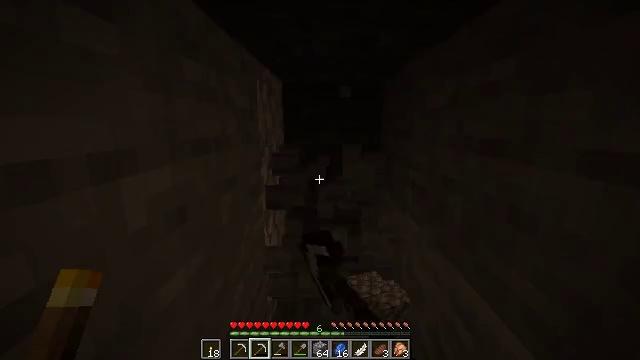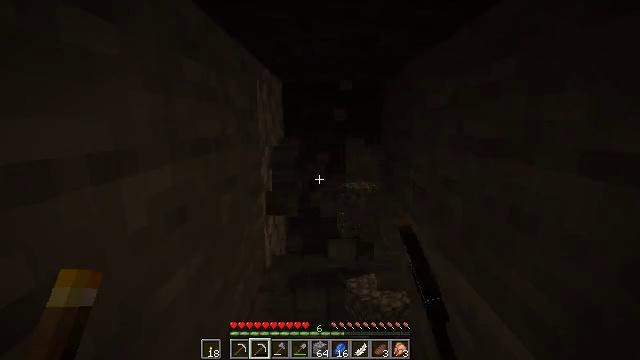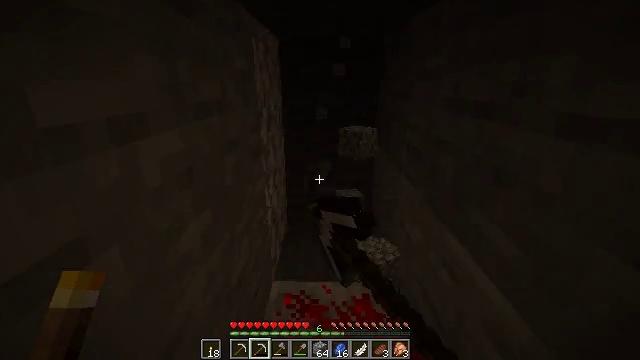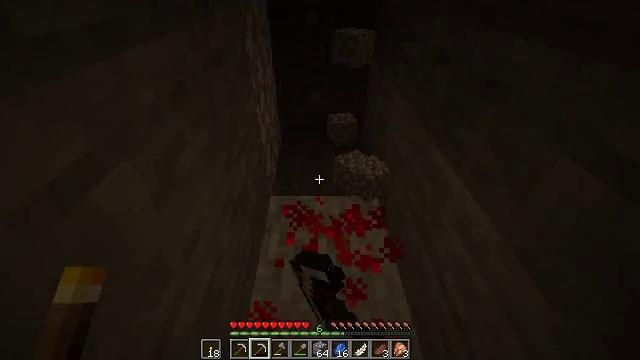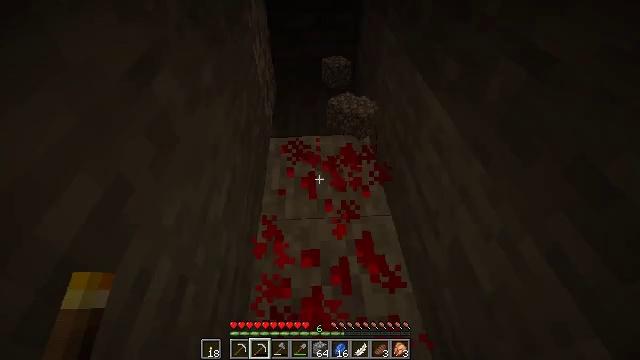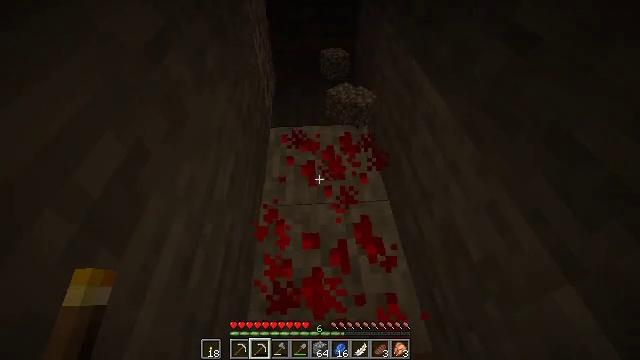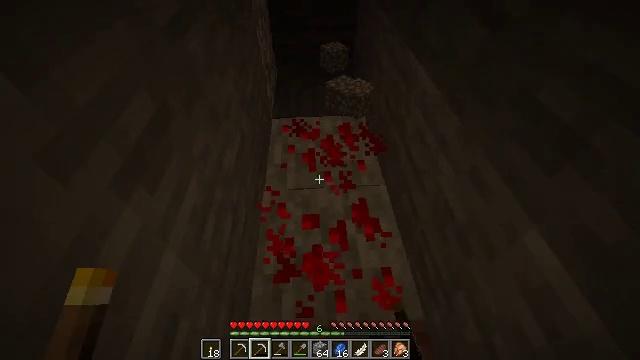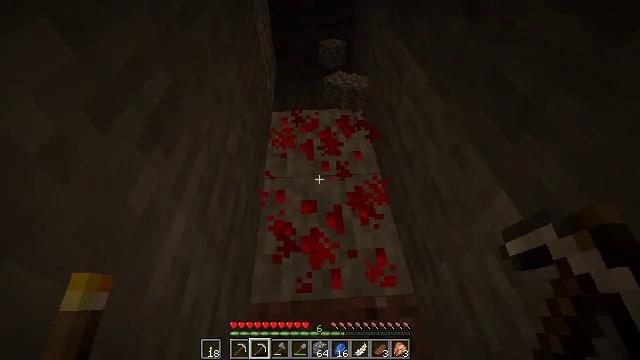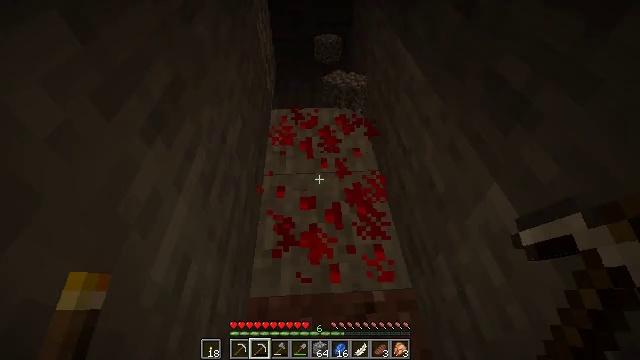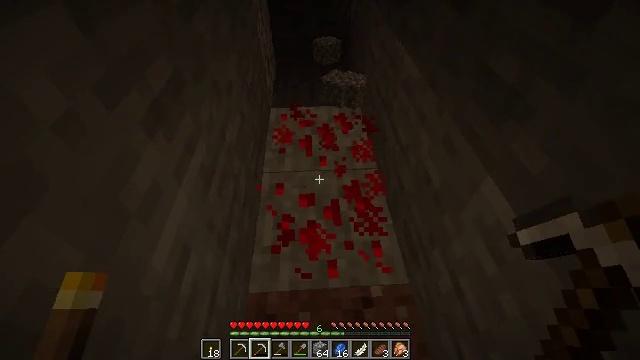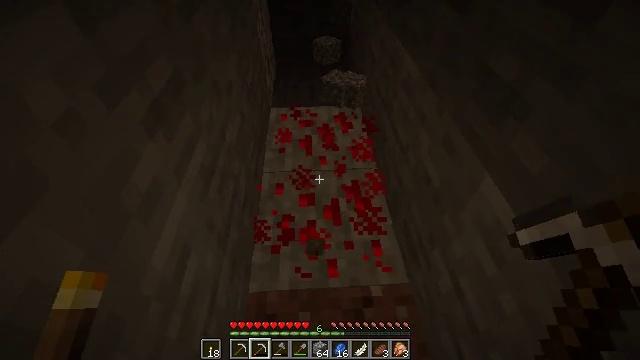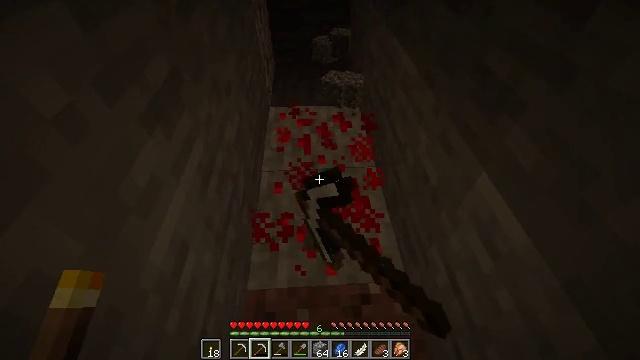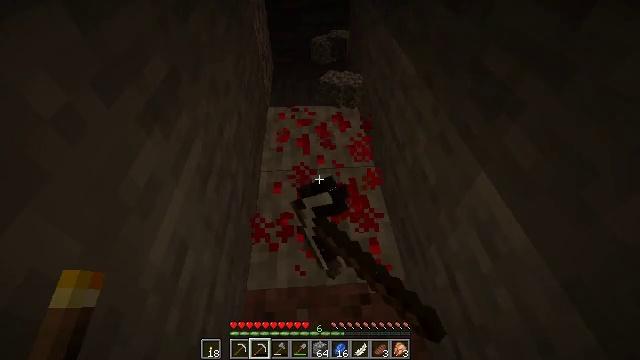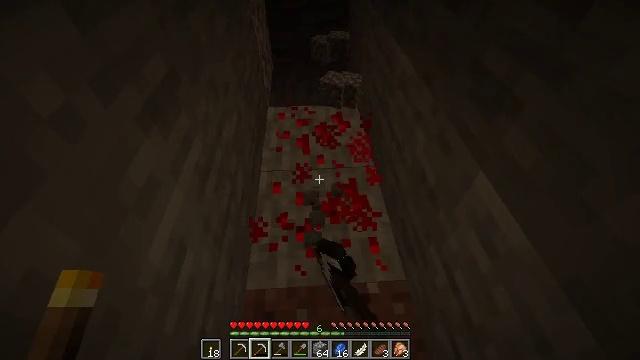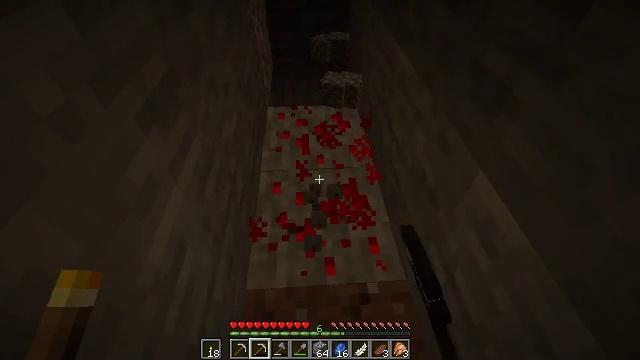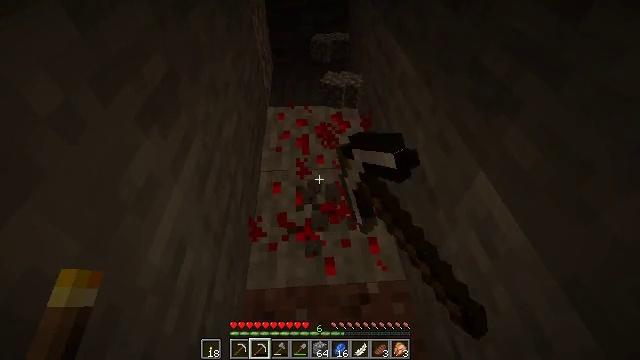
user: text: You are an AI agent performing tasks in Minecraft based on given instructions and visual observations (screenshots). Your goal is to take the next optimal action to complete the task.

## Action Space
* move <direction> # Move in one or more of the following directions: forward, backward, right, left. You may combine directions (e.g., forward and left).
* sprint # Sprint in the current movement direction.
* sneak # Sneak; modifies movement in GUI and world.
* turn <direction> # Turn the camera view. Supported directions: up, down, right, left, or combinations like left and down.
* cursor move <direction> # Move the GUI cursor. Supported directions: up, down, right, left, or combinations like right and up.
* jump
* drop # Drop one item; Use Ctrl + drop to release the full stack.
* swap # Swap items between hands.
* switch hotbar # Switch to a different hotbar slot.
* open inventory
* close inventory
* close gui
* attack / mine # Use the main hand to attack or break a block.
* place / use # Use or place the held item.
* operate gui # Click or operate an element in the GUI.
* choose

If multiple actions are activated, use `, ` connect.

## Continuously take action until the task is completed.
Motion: motion action
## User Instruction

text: Mine redstone ore deep underground.
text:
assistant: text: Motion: attack / mine
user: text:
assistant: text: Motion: move back, turn down
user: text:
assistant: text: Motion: move back, turn right and down
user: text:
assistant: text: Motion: move back, turn right and down
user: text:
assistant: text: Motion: move back
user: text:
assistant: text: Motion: no_op
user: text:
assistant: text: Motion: no_op
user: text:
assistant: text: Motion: no_op
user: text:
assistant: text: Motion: no_op
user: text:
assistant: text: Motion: attack / mine
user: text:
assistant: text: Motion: attack / mine
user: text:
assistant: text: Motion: attack / mine
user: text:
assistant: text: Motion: attack / mine
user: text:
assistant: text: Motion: attack / mine
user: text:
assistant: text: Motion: attack / mine
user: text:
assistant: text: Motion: attack / mine
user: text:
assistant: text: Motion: turn down, attack / mine
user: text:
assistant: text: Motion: attack / mine
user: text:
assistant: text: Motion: turn left, attack / mine
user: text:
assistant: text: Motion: attack / mine
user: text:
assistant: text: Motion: attack / mine
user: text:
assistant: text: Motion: attack / mine
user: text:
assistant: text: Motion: attack / mine
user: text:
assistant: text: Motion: attack / mine
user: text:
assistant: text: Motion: turn right, attack / mine
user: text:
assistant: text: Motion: attack / mine
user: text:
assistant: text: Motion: attack / mine
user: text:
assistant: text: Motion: attack / mine
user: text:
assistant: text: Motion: attack / mine
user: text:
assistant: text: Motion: attack / mine